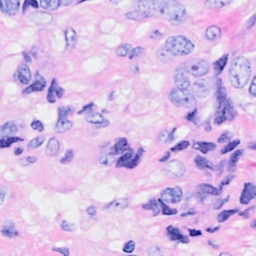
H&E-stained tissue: Breast